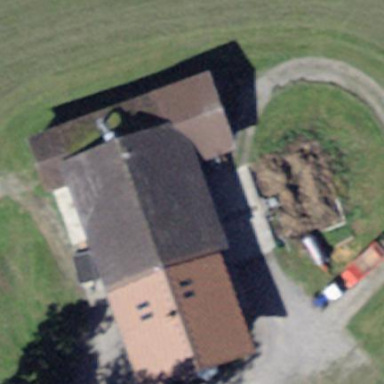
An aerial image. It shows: Farm building.